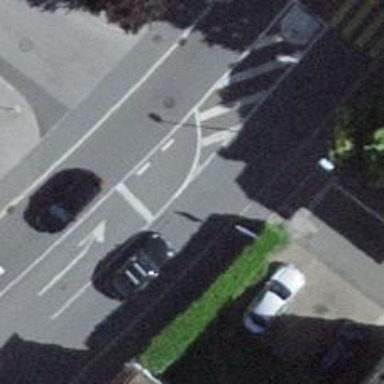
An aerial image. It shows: Primary highway with asphalt surface and designated cycle lane.